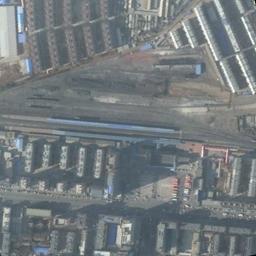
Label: railway_station